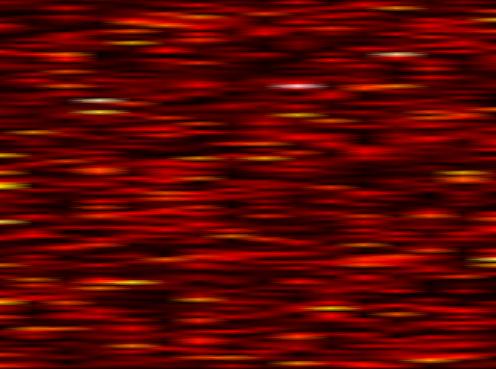
Label: UFMC